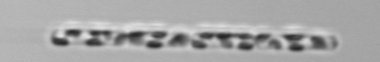
Label: Dactyliosolen_fragilissimus